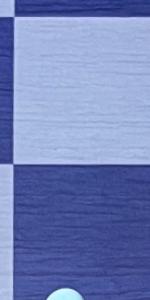
Label: Empty